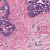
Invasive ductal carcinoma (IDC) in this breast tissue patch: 0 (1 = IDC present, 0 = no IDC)